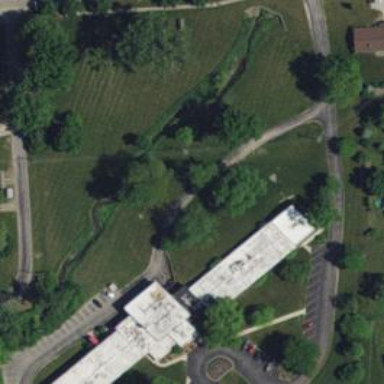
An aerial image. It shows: Nursing home building.